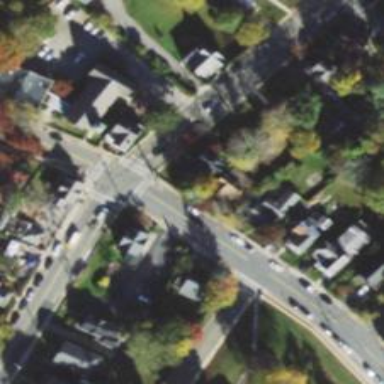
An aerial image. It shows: Marked crossing on the road.